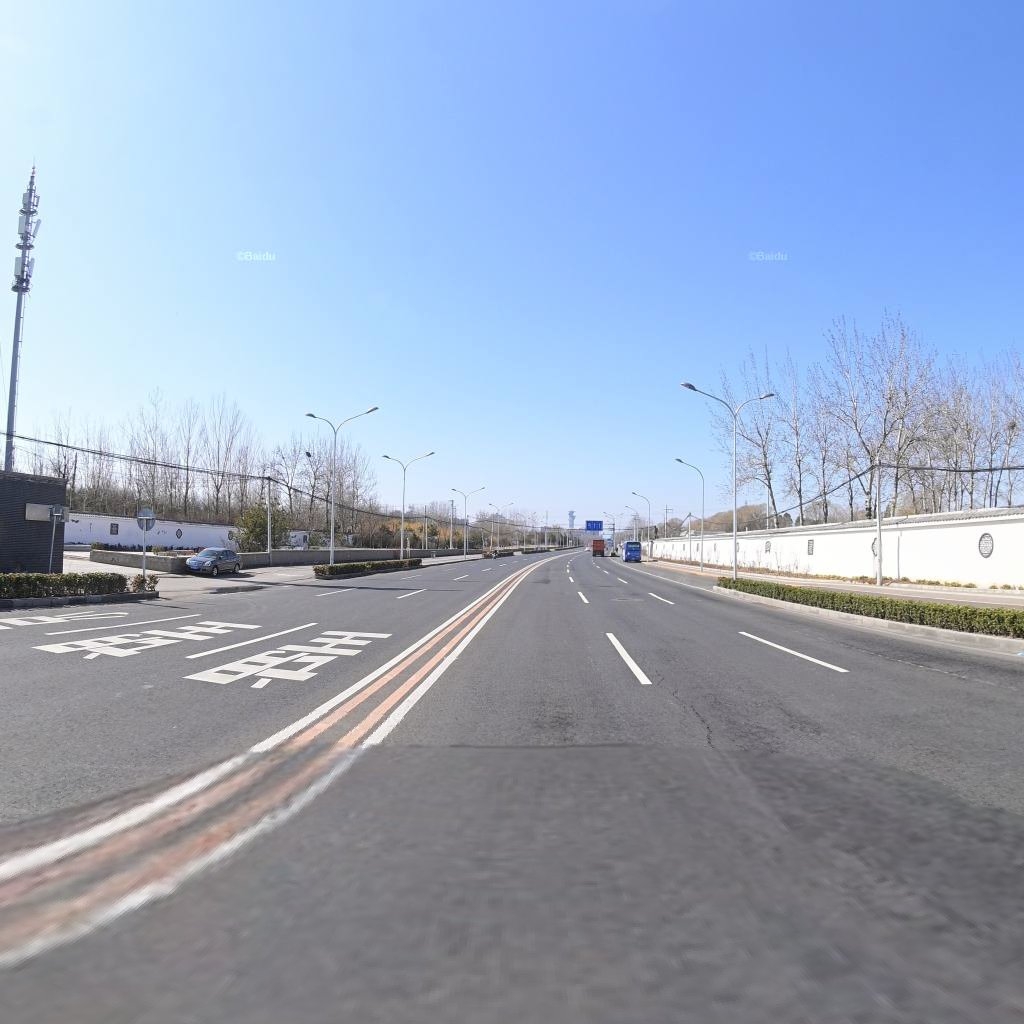
Region: Chaoyang
Road damage annotations: longitudinal crack